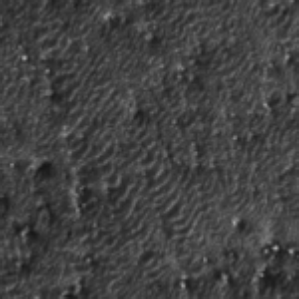
Label: frost